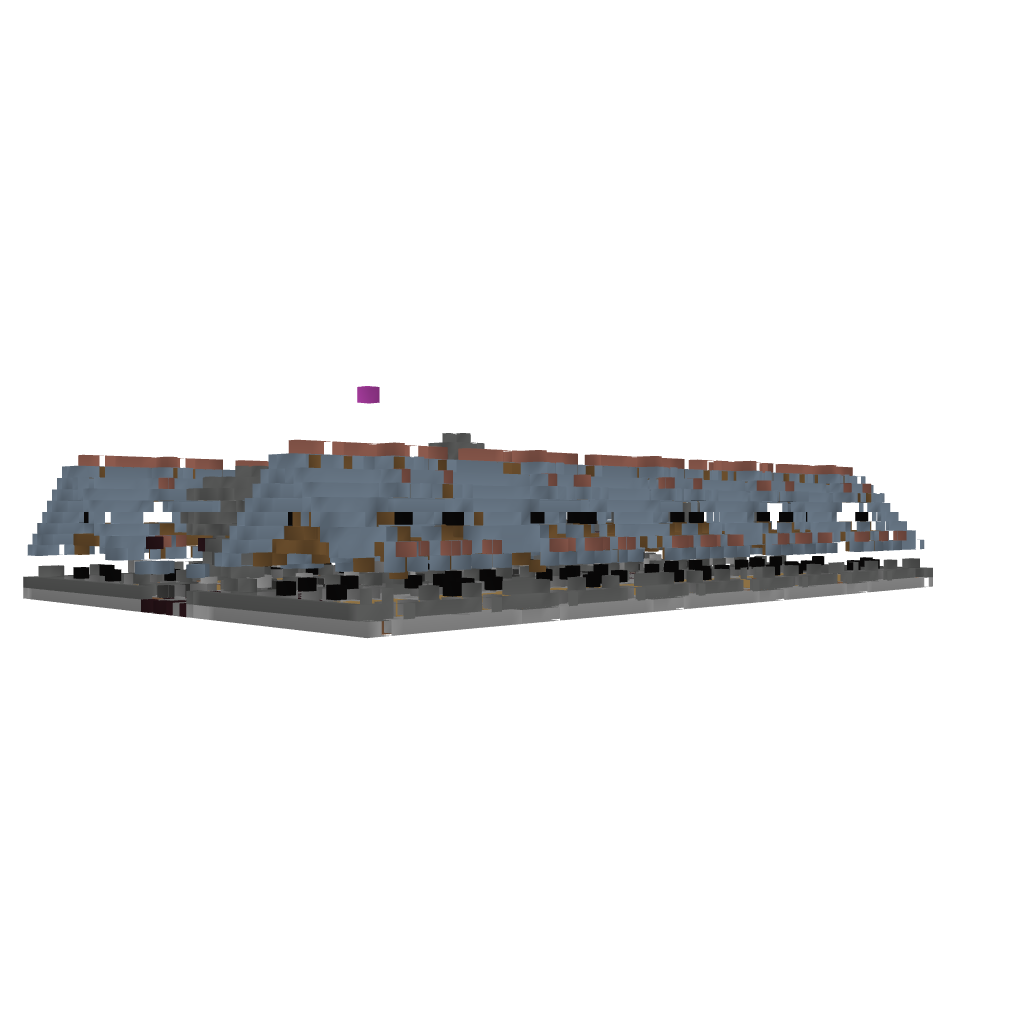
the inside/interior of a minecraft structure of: Modular Housing